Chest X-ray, AP view. Patient: 49 years old, sex F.
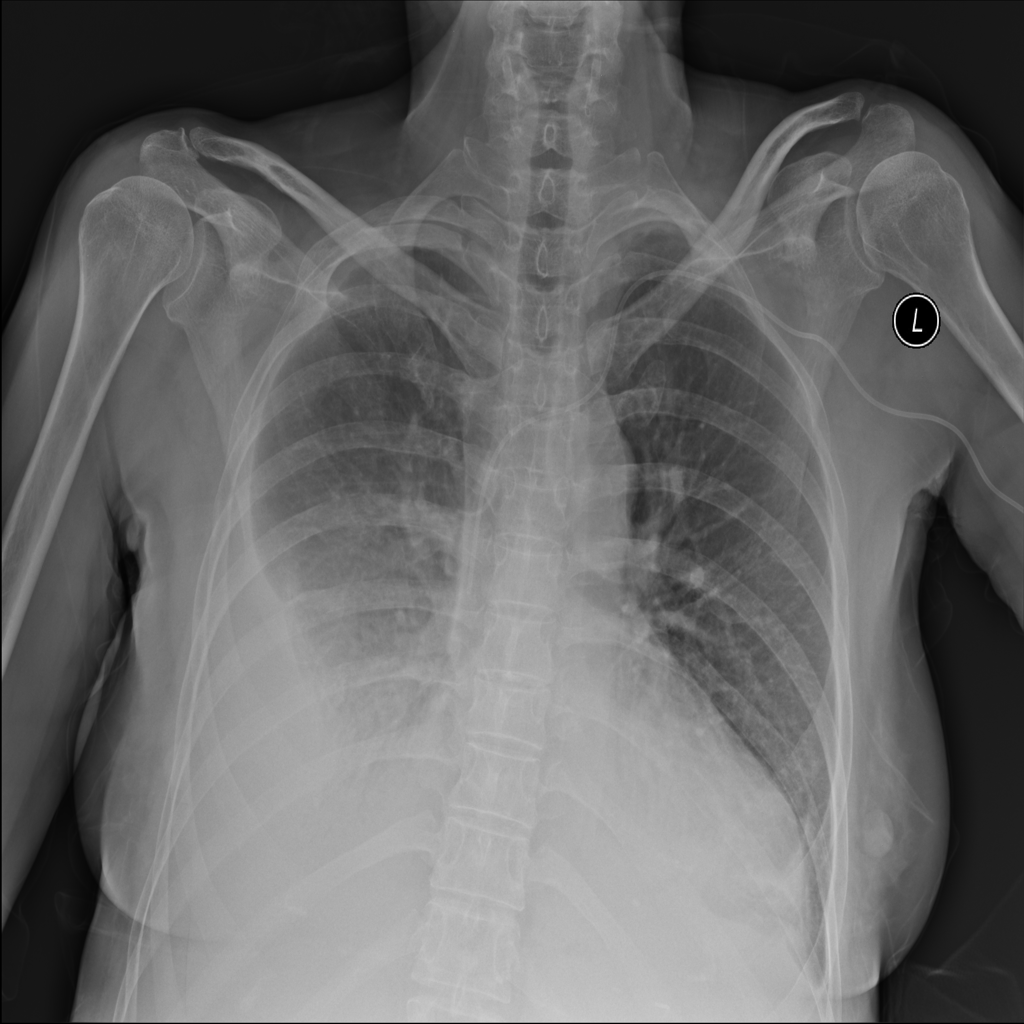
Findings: Effusion